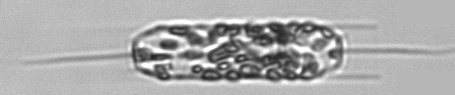
Label: Ditylum_brightwellii